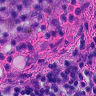
Metastatic tissue present: no